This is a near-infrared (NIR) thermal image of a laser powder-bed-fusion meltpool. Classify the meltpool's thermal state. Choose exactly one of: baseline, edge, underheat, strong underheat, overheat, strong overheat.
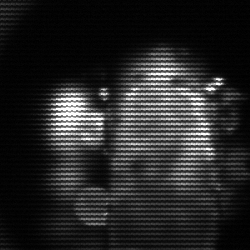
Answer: strong underheat